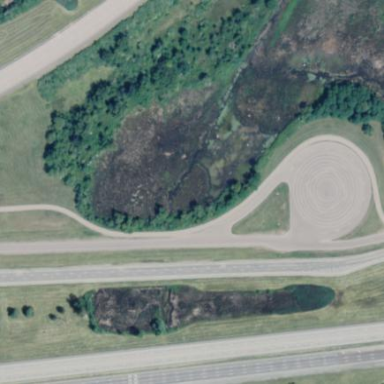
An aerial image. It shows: Raceway for motor sports.